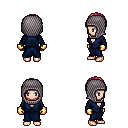
a pixel art fantasy rpg character, female body template, human, light skin, blue robe, red pants, ruby red parted hairstyle, chain hood, gold gloves, four views (front, back, left, right), 2x2 character sprite sheet, small pixel art, hard edges, no anti-aliasing